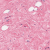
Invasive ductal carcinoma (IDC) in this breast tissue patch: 0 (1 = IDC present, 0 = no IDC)